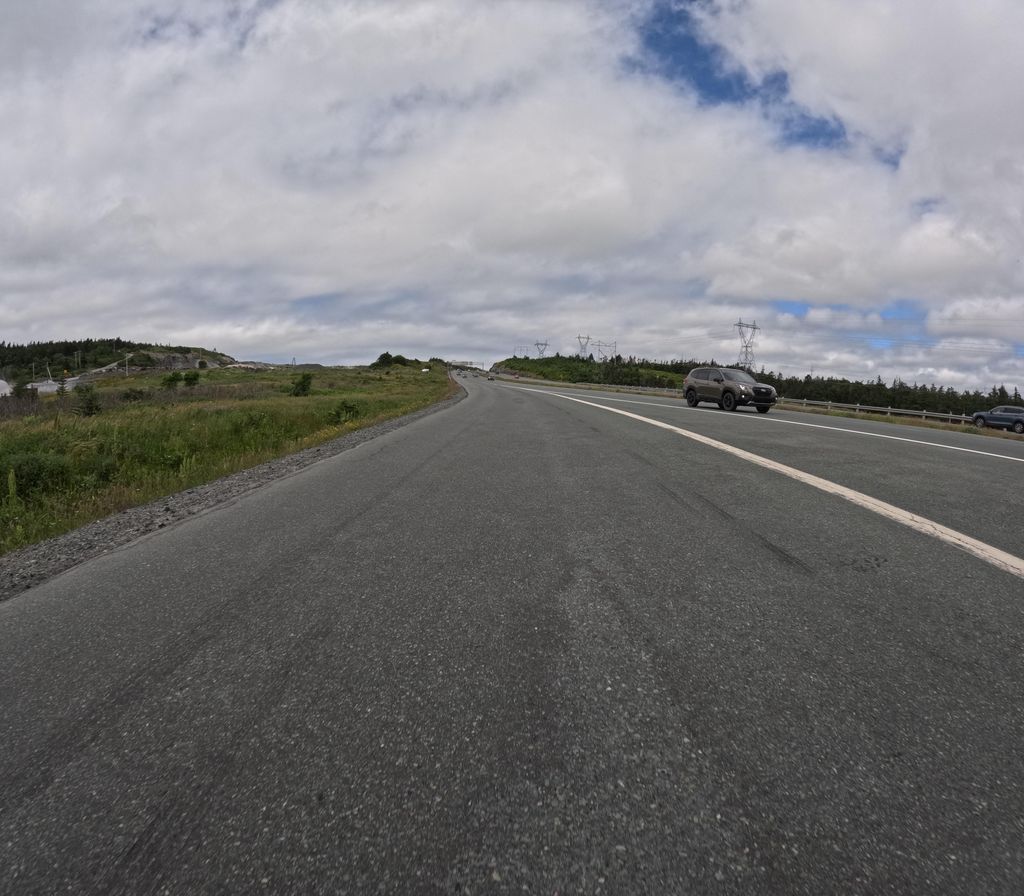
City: st_johns